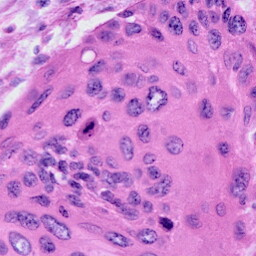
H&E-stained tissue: Cervix